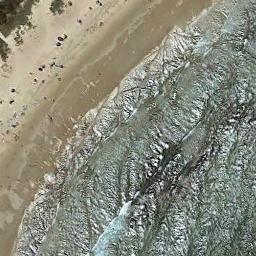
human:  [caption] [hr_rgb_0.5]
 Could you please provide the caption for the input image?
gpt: The beach with khaki sand and some green plants on the beach .

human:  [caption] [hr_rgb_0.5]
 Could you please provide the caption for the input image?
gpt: There are layers of waves and green grass on the beach .

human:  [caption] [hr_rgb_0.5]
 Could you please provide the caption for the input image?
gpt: The beach is composed of dark green seawater and a yellow coast with dense green plants .

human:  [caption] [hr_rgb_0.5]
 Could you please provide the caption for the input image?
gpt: The sea was rough by the beach .

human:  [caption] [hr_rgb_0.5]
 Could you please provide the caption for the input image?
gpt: Many stones of different sizes are on the beach .